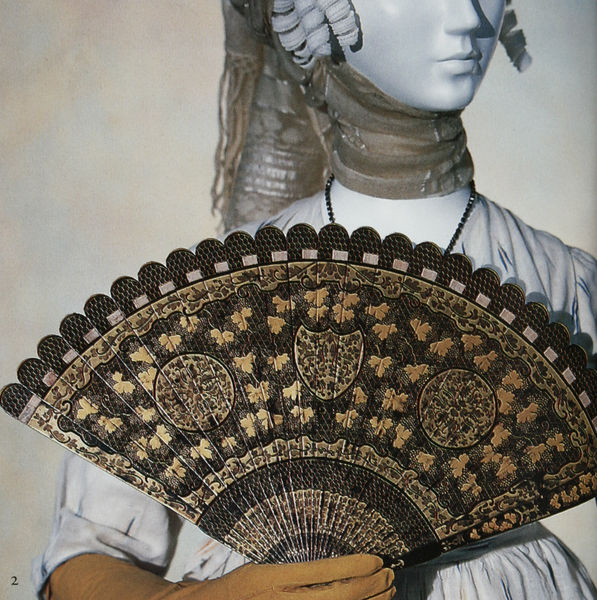
Titel: Fächer
Standort: Kyoto (Japan)
Institution: Kyoto Costume Institute
Schlagwörter: blätter, hand, weiß, frauen, grün, ocker, blumen, braun, elegant, finger, frau, frisur, grau, handschuh, handschuhe, holz, kleid, marmor, mund, nase, schwarz, blüten, dame, schal, schleier, tuch, beige, fächer, mode, muster, ornament, band, barock, bluse, falten, gesicht, kleidung, spitze, stein, ärmel, hals, bestickt, figur, gold, stoff, adel, saum, blatt, kinn, lippe, lippen, locke, locken, seide, kreis, rund, ranken, skulptur, taille, japan, papier, bogen, halsband, kette, rand, luft, wein, detail, halstuch, ornamente, verzierung, faltenwurf, halskette, bemalt, fecher, foto, bögen, asien, kreise, puppe, halbrund, china, wappen, geometrisch, leder, gewebe, textil, abgeschnitten, schillerlocken, v ausschnitt, kreid, persisch, ornamnete, sprache, kyoto, plättchen, mannequin, fingerhandschuh, nuster, ormnament, schal locken lippen kleid nase, schillerlocke, utensil, 18.jahrhundert, fächel, angezoge